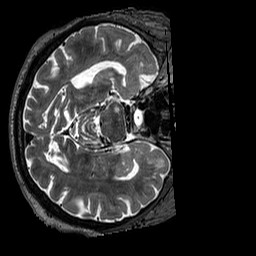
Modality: T2w
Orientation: axial
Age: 71
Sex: male
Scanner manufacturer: siemens
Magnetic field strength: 3 T
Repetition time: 3.2 s
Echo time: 0.567 s